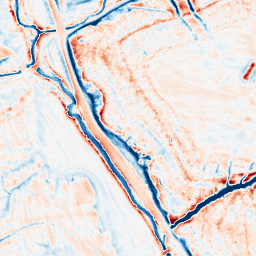
Category: edge_preserving
Decomposition family: guided
Decomposition parameters: radius: 4
eps: 0.01
Upsampling method: quartic
Upsampling parameters: scale: 4
Upsampling scale: 4